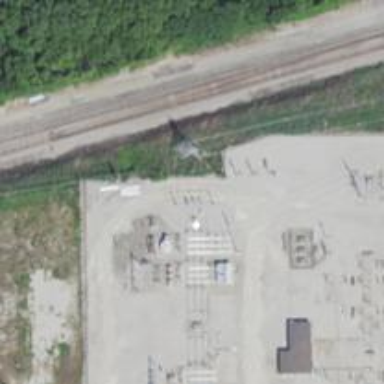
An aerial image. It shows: Switch used for power control.